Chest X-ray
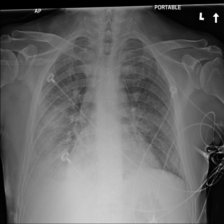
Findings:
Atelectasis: positive
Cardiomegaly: negative
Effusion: negative
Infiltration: positive
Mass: negative
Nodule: negative
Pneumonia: negative
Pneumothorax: negative
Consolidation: negative
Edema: negative
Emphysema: negative
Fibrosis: negative
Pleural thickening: negative
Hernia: negative